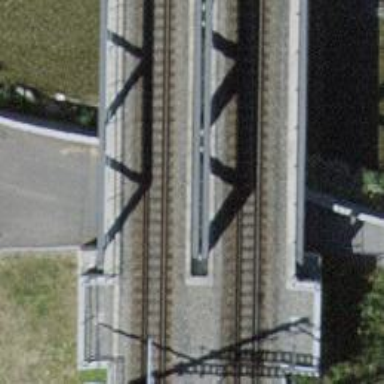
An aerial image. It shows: Single-track electrified railway with contact line.